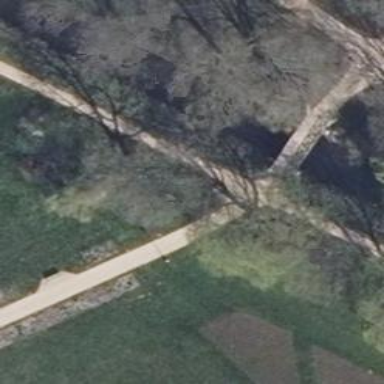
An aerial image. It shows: Footway bridge.